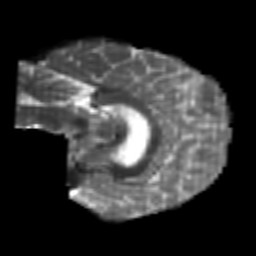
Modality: T2w
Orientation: sagittal
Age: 25
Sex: male
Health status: healthy
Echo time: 0.074 s